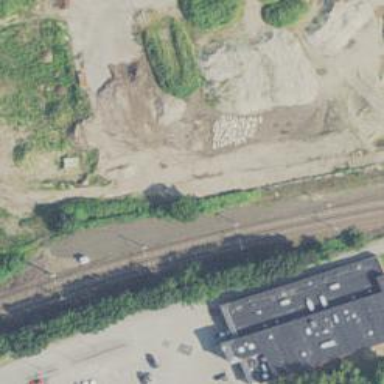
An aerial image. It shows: Railway track with contact lines for electrification.